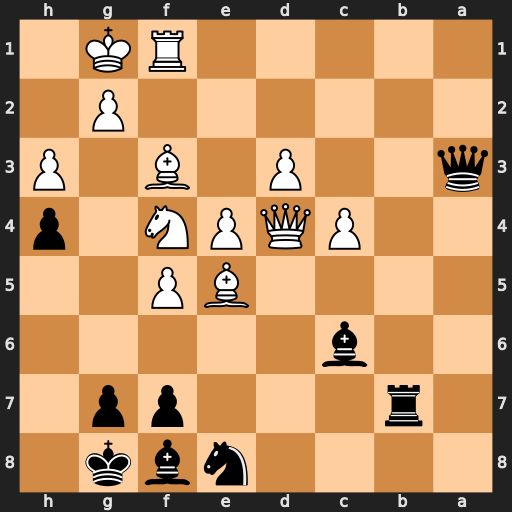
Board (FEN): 4nbk1/1r3pp1/2b5/4BP2/2PQPN1p/q2P1B1P/6P1/5RK1
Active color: b
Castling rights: -
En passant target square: -
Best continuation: Bc5 Kh1 Bxd4